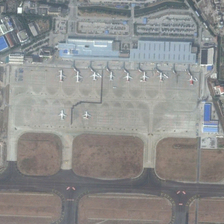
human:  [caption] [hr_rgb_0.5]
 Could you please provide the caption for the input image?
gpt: some planes are parked near a terminal in an airport with a parking lot .

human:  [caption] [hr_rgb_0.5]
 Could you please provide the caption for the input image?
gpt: some planes are parked near a terminal in an airport with a parking lot .

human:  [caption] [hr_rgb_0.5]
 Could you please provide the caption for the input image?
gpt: a large number of cars parked near the airport plains .

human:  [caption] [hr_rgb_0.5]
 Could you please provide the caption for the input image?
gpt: a long broad runway is near the airport .

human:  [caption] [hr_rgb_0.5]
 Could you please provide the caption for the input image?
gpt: a large number of cars parked near the airport plains .